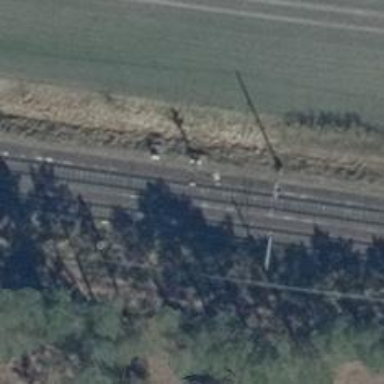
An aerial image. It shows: Railway signal.